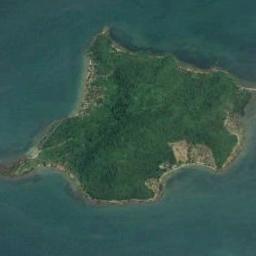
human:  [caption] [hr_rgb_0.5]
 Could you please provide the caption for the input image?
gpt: The island in the picture is green .

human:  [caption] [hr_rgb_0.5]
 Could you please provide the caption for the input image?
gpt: The irregularly shaped green island is surrounded by turquoise waters, And the island’s green plants flourish .

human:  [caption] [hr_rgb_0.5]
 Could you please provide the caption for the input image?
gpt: The island with dense vegetation is surrounded by light blue waters .

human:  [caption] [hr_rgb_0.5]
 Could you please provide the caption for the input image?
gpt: There are many trees on the island .

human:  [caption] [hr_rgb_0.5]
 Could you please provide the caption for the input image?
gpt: The green island is on a blue sea .